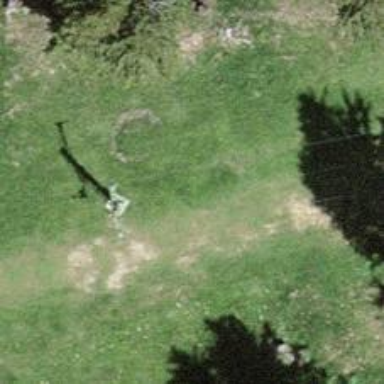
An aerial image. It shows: Pylon for aerialway.